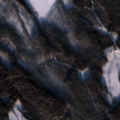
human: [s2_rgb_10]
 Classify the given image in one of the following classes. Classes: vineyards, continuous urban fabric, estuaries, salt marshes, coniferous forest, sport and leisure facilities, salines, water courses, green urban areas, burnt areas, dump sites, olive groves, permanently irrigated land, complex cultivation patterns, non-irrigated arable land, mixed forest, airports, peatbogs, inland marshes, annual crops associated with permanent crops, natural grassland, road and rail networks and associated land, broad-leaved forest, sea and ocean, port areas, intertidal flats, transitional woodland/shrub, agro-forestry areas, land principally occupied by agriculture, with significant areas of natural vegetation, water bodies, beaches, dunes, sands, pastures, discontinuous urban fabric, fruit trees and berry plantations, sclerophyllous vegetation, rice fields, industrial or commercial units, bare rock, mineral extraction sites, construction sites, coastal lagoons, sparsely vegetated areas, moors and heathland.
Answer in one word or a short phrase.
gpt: non-irrigated arable land, coniferous forest, mixed forest, peatbogs